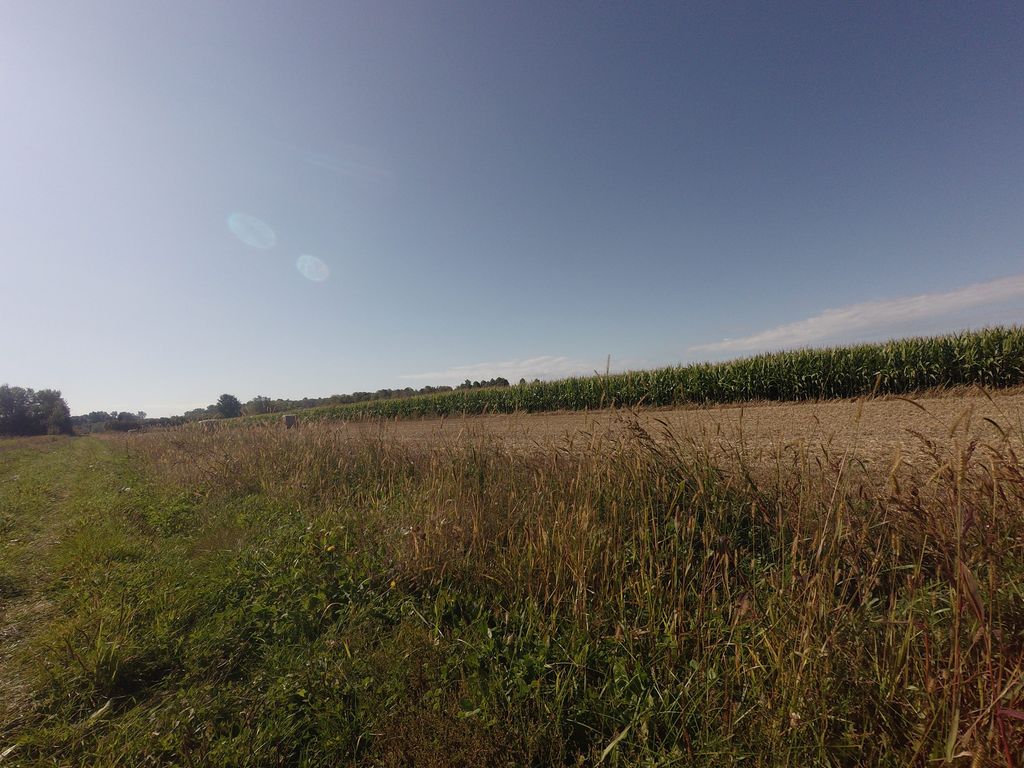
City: ottawa-gatineau